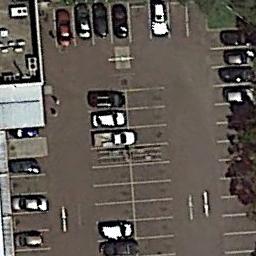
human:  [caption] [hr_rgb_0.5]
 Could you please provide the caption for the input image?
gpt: There are some cars on the parking lot .

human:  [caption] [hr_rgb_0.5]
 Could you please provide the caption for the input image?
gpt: The parking lot has some neatly arranged cars .

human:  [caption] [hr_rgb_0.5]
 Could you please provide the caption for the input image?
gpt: Seven rows of cars were parked in the parking lot .

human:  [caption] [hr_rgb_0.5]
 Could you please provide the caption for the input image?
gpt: Many cars of different styles and colors are on the parking lot .

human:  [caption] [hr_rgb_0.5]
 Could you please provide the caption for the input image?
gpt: There are some cars on the parking lot .